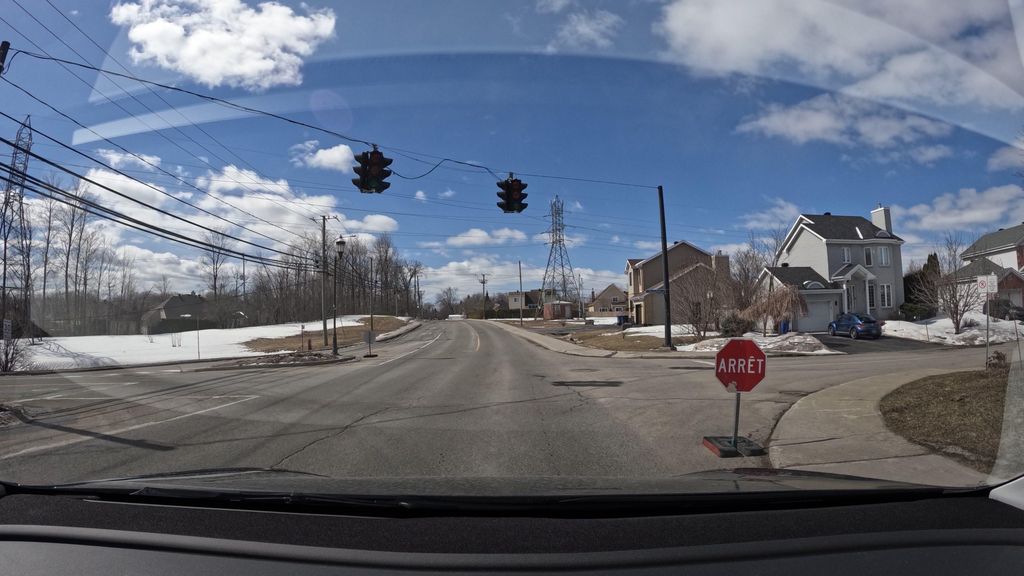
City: montreal